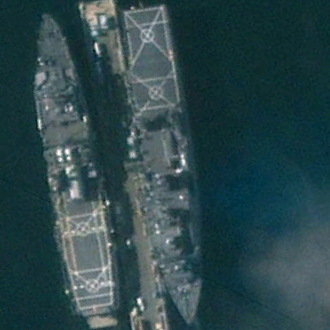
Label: combat